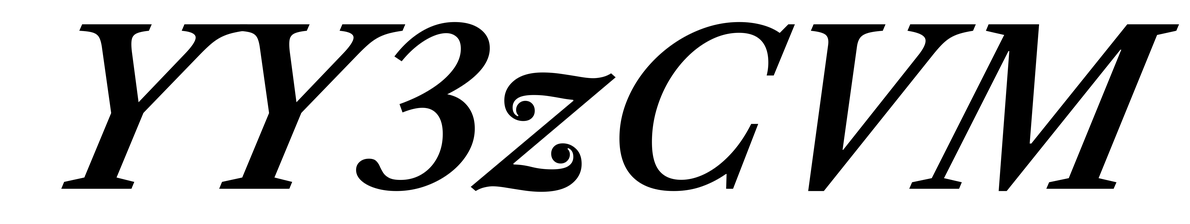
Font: LibreCaslonText-Italic_SemiBold_Italic